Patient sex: M
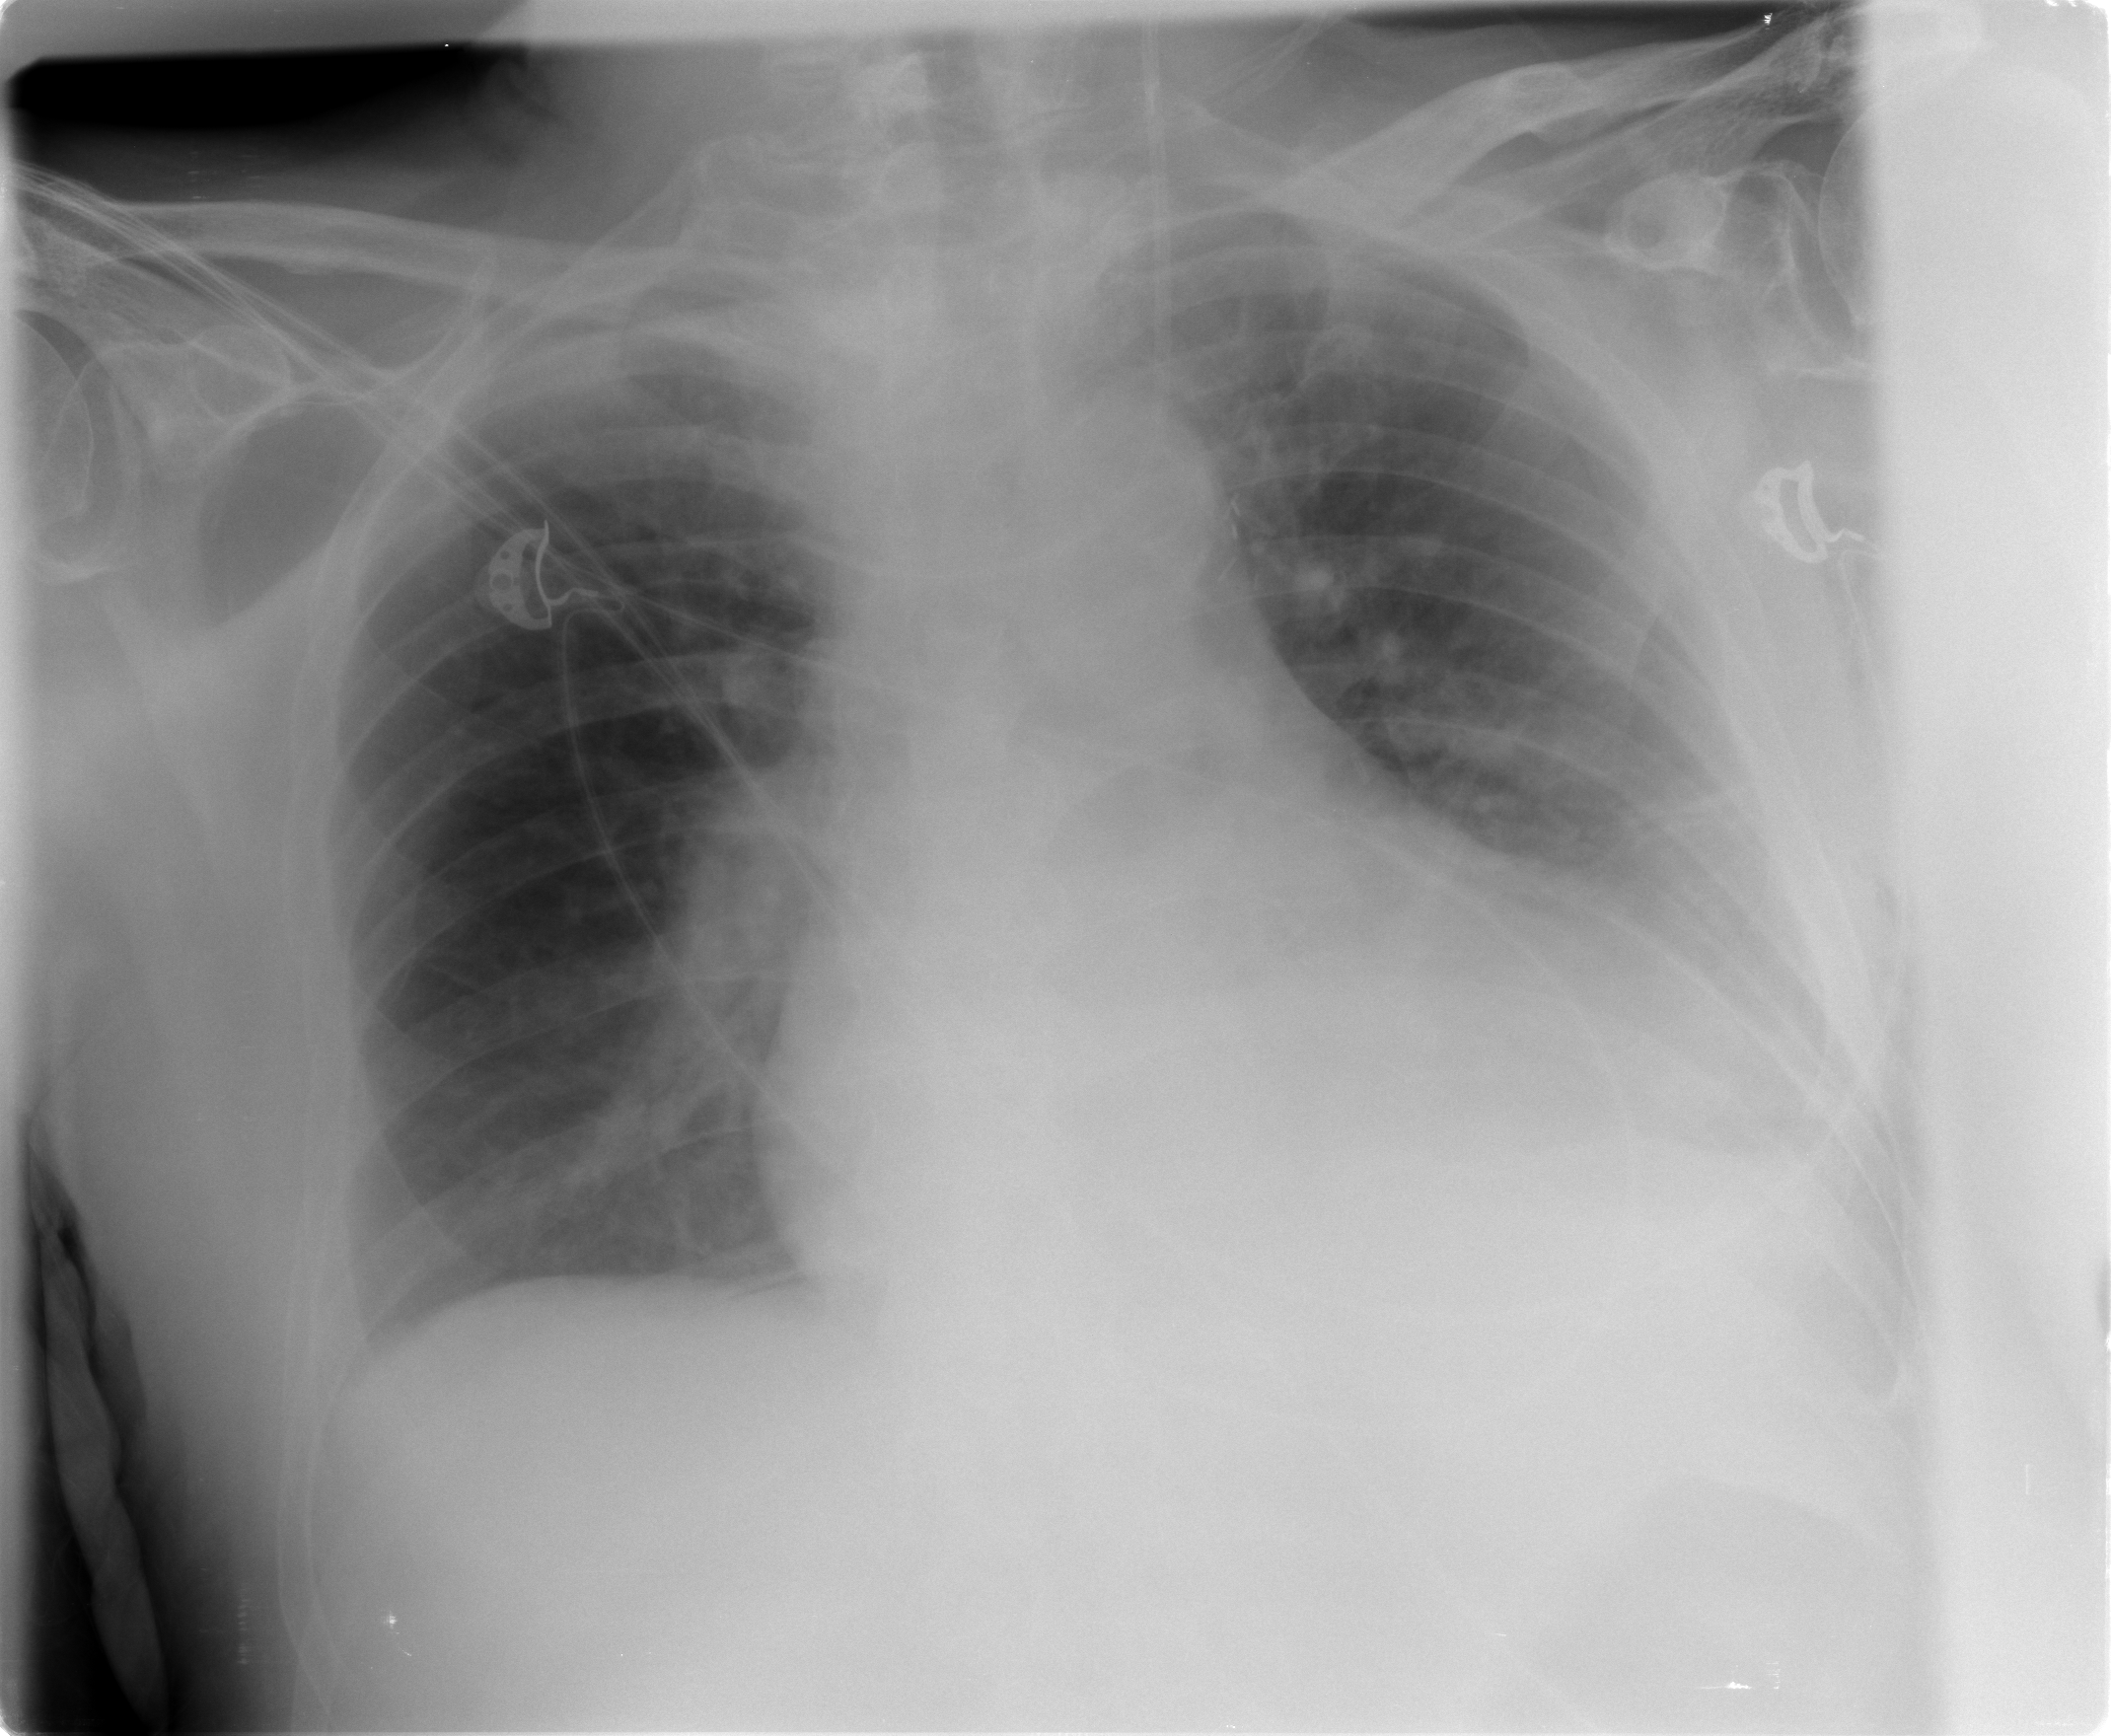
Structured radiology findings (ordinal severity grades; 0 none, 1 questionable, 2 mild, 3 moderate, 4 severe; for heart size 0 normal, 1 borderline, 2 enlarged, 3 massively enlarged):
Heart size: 2
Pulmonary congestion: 2
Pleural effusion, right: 0
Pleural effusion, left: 2
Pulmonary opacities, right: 0
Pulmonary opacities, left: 0
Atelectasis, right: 0
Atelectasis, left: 2